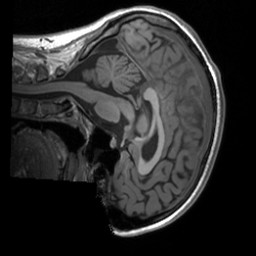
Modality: T1w
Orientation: sagittal
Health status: healthy
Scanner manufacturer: siemens
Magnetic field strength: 3 T
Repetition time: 1.9 s
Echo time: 0.00226 s